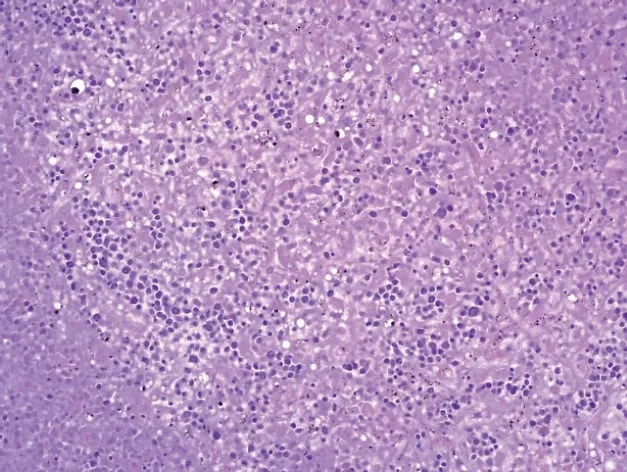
Microscopic examination of the liver.
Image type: pathology (h&e)